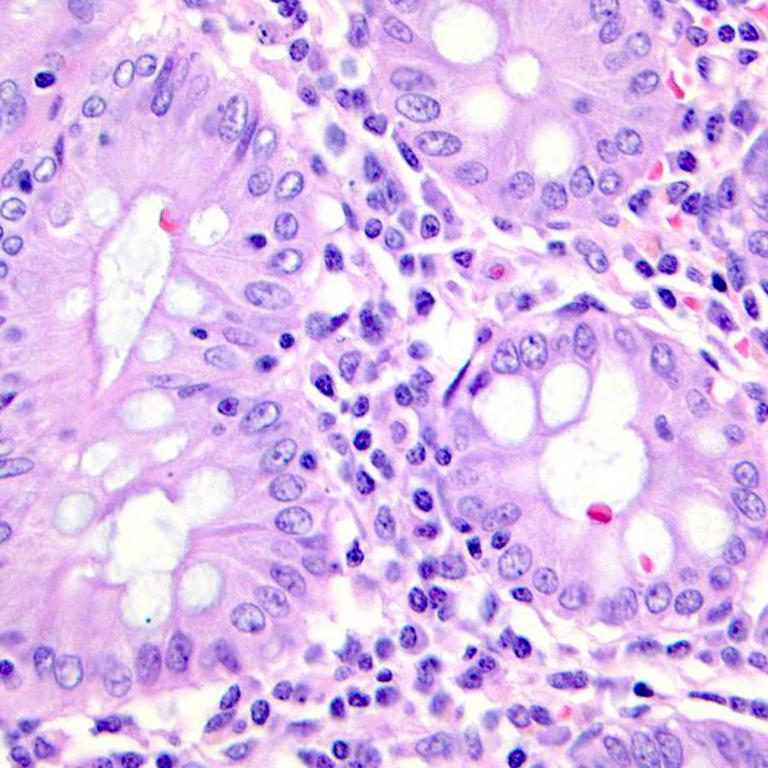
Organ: colon
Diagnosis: benign